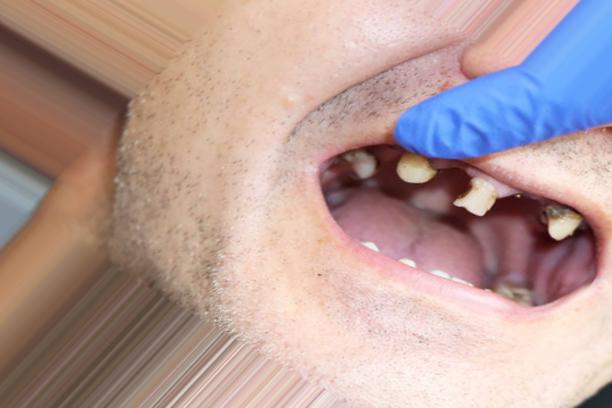
Condition: Caries